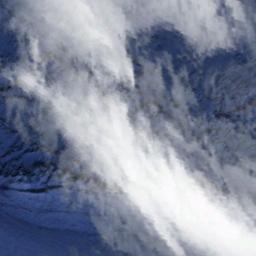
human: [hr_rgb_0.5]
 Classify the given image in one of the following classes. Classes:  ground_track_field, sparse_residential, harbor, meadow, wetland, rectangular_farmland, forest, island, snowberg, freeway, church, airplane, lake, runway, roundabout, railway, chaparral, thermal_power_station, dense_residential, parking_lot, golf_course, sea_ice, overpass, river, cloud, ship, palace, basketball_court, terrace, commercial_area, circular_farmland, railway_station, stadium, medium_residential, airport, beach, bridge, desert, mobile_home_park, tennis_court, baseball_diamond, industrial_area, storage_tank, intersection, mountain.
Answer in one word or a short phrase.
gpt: cloud